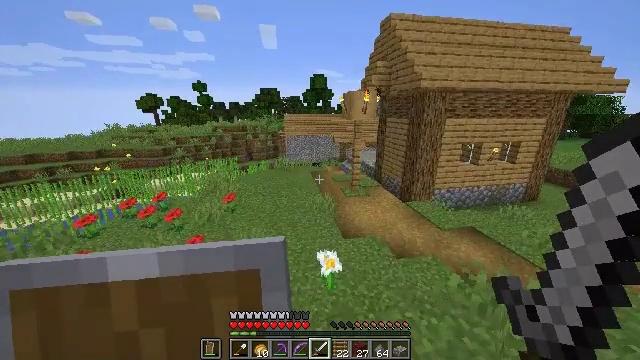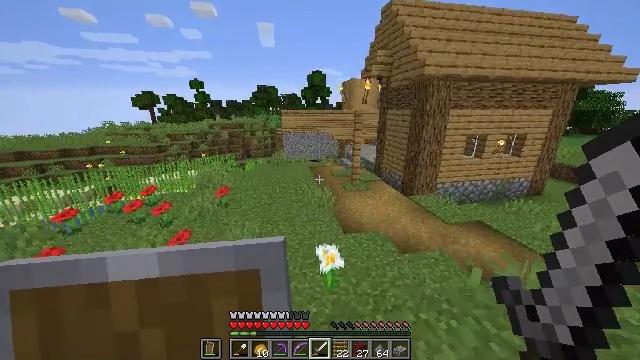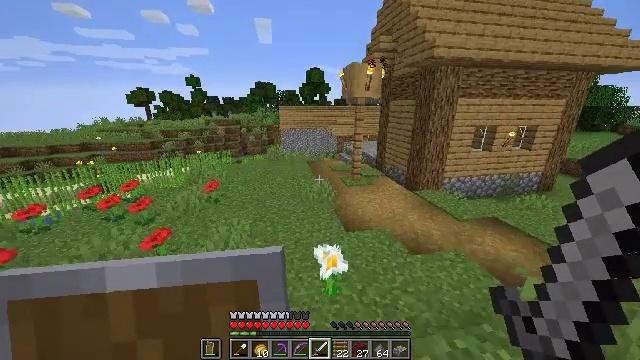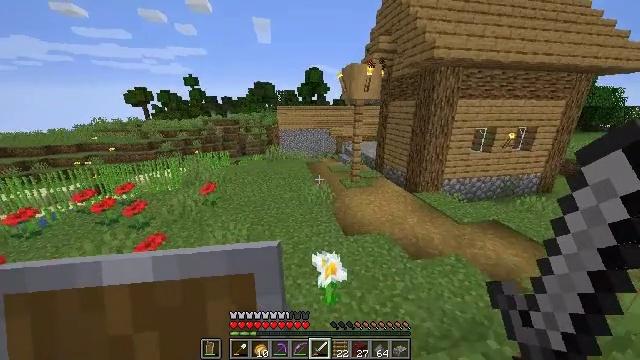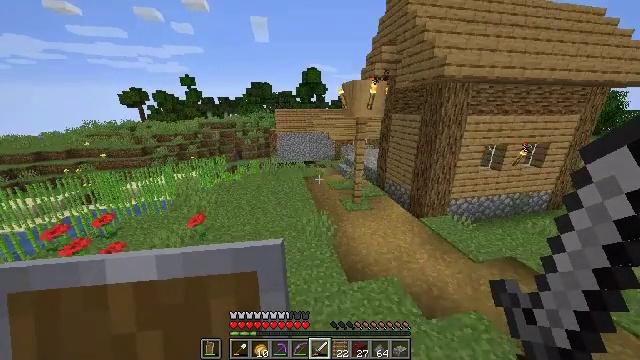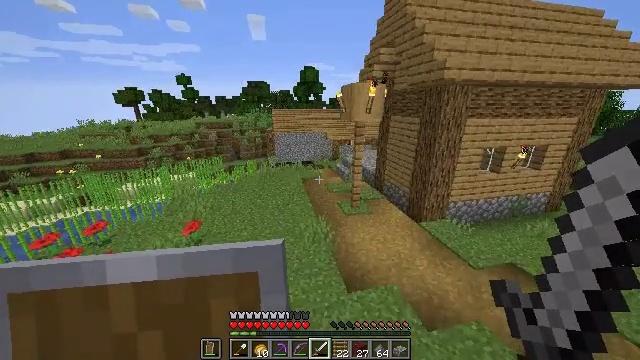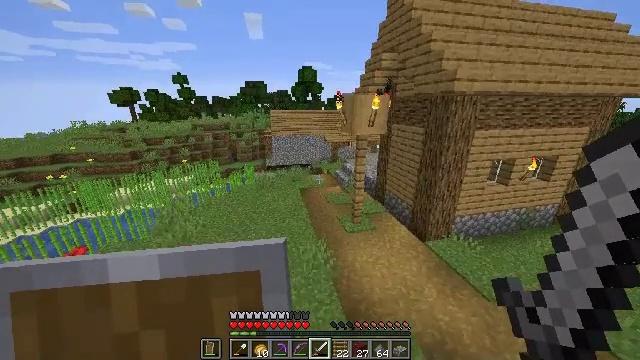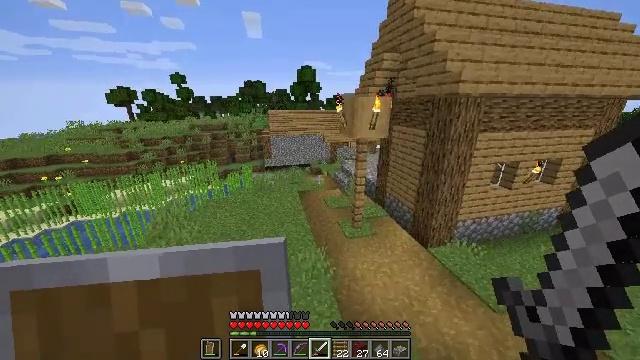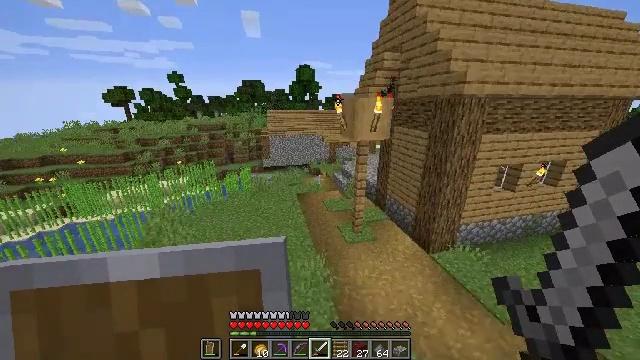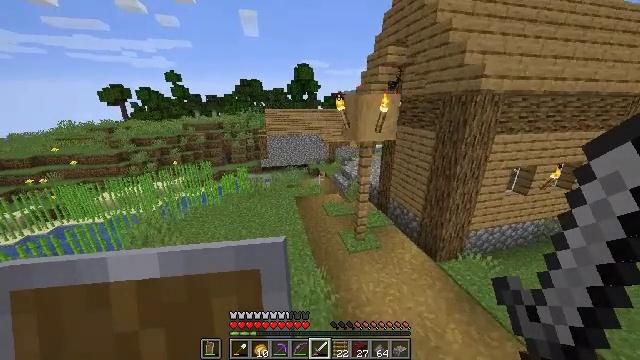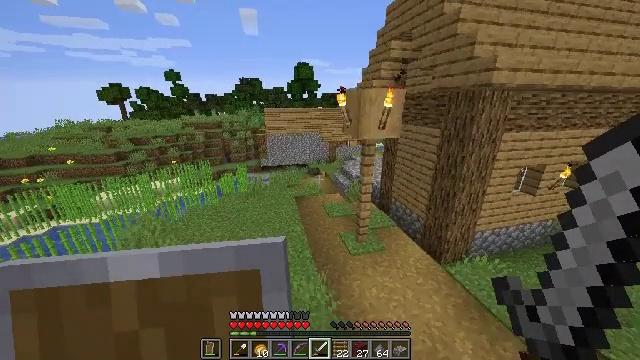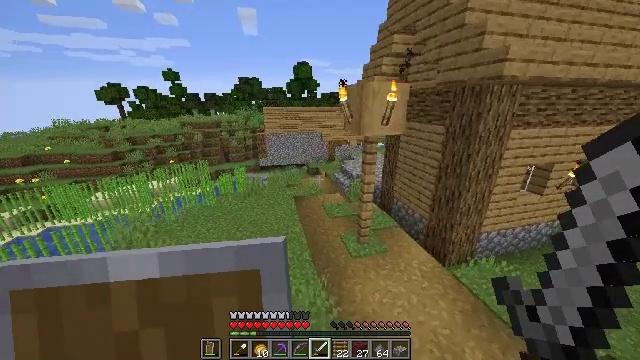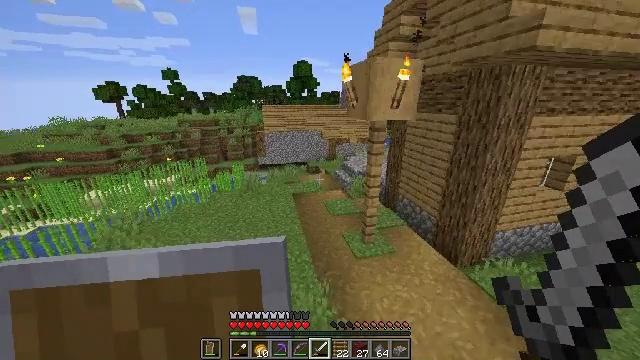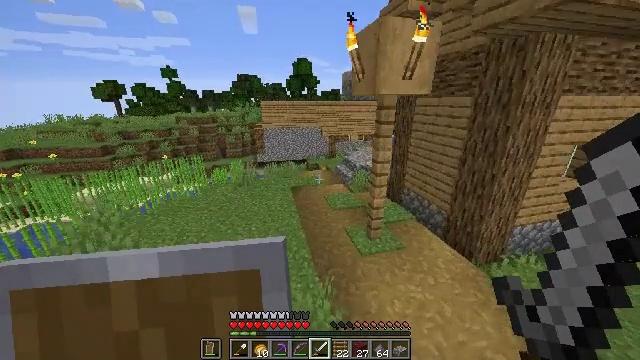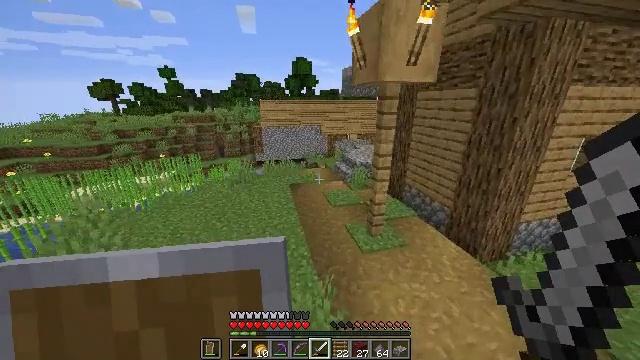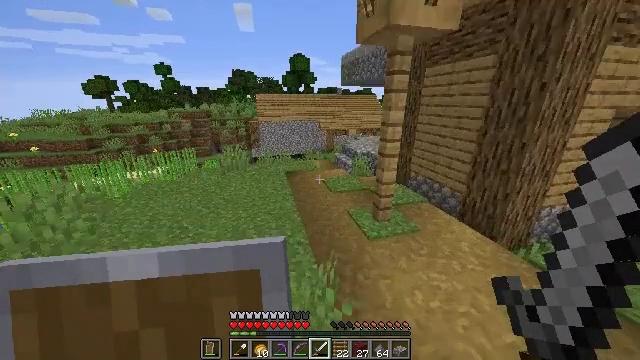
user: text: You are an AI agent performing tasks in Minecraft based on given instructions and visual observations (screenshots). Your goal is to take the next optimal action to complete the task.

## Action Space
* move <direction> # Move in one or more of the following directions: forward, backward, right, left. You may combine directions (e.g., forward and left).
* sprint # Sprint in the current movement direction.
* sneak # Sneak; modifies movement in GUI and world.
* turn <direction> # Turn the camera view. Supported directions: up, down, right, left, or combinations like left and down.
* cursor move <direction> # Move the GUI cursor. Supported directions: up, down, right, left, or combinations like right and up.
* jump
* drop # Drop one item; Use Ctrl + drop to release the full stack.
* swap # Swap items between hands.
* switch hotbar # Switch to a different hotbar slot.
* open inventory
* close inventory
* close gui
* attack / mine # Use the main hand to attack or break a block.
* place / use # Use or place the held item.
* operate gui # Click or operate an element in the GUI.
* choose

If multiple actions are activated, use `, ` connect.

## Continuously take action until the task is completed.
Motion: motion action
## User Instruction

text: Combine gunpowder and sand to craft TNT.
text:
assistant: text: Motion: move forward, jump
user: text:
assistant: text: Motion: move forward, jump
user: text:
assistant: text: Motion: move forward, jump
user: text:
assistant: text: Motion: move forward, jump
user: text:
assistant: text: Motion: move forward, jump
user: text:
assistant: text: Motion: move forward, jump
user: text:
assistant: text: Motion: move forward, jump
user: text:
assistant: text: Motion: move forward, jump
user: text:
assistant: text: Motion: move forward, jump
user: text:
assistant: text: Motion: move forward, jump
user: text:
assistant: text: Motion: move forward
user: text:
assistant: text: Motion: move forward
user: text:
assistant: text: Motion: move forward
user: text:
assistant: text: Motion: move forward
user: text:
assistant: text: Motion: move forward
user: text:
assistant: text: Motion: move forward, turn right
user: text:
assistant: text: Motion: move forward
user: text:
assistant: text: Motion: move forward
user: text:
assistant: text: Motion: move forward
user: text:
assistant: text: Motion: move forward
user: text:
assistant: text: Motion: move forward
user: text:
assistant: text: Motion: move forward
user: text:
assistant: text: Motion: move forward
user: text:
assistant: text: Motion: move forward
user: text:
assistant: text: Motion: move forward
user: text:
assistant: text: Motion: move forward
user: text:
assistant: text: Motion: move forward
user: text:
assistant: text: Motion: move forward
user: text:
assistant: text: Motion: move forward, turn right
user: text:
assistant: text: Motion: move forward